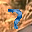
Label: 7